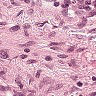
Metastatic tissue present: no